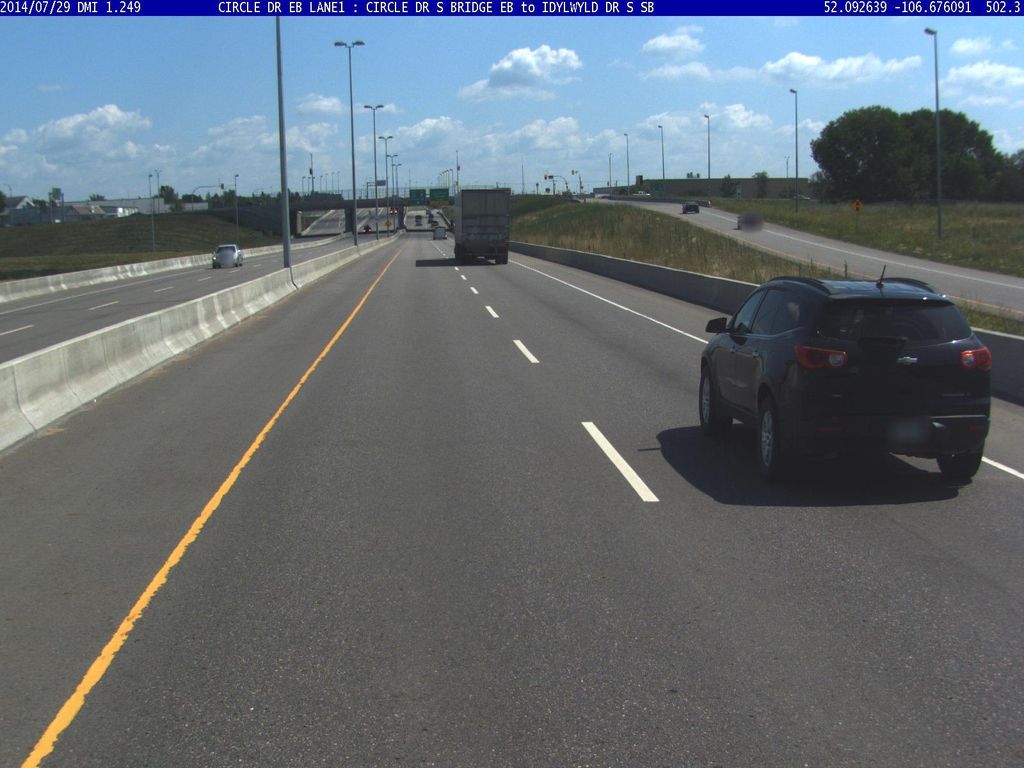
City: saskatoon